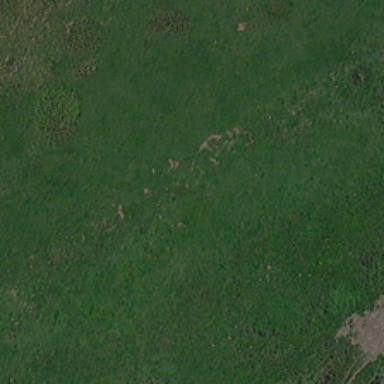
It is a piece of green meadow .